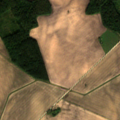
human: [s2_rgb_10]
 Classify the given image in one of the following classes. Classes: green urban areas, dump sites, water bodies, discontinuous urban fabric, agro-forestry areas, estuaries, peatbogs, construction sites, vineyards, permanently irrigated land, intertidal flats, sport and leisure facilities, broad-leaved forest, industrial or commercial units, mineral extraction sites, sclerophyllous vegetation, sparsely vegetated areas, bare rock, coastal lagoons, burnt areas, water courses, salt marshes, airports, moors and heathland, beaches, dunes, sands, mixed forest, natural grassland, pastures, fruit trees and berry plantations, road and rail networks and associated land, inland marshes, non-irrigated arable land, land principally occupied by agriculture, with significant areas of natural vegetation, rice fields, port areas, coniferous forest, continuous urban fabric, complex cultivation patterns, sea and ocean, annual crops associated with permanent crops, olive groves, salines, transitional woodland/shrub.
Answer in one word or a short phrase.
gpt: non-irrigated arable land, broad-leaved forest